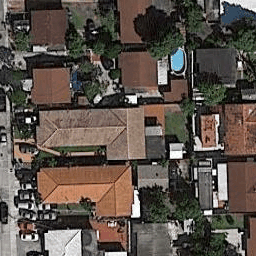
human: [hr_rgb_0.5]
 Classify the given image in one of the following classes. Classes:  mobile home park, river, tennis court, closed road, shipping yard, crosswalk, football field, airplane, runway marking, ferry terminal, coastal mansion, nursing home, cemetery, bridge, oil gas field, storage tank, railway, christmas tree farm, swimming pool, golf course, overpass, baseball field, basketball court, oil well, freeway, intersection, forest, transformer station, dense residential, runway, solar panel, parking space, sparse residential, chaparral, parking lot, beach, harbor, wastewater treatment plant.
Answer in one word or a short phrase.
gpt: dense residential